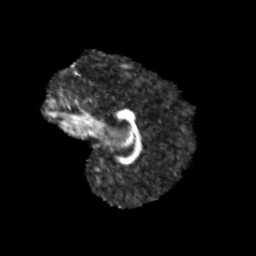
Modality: FA
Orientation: sagittal
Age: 10
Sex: female
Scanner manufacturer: siemens
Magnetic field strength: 3 T
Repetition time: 3.8 s
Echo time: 0.07 s